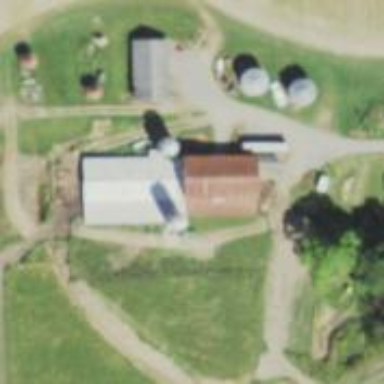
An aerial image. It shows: Silo.